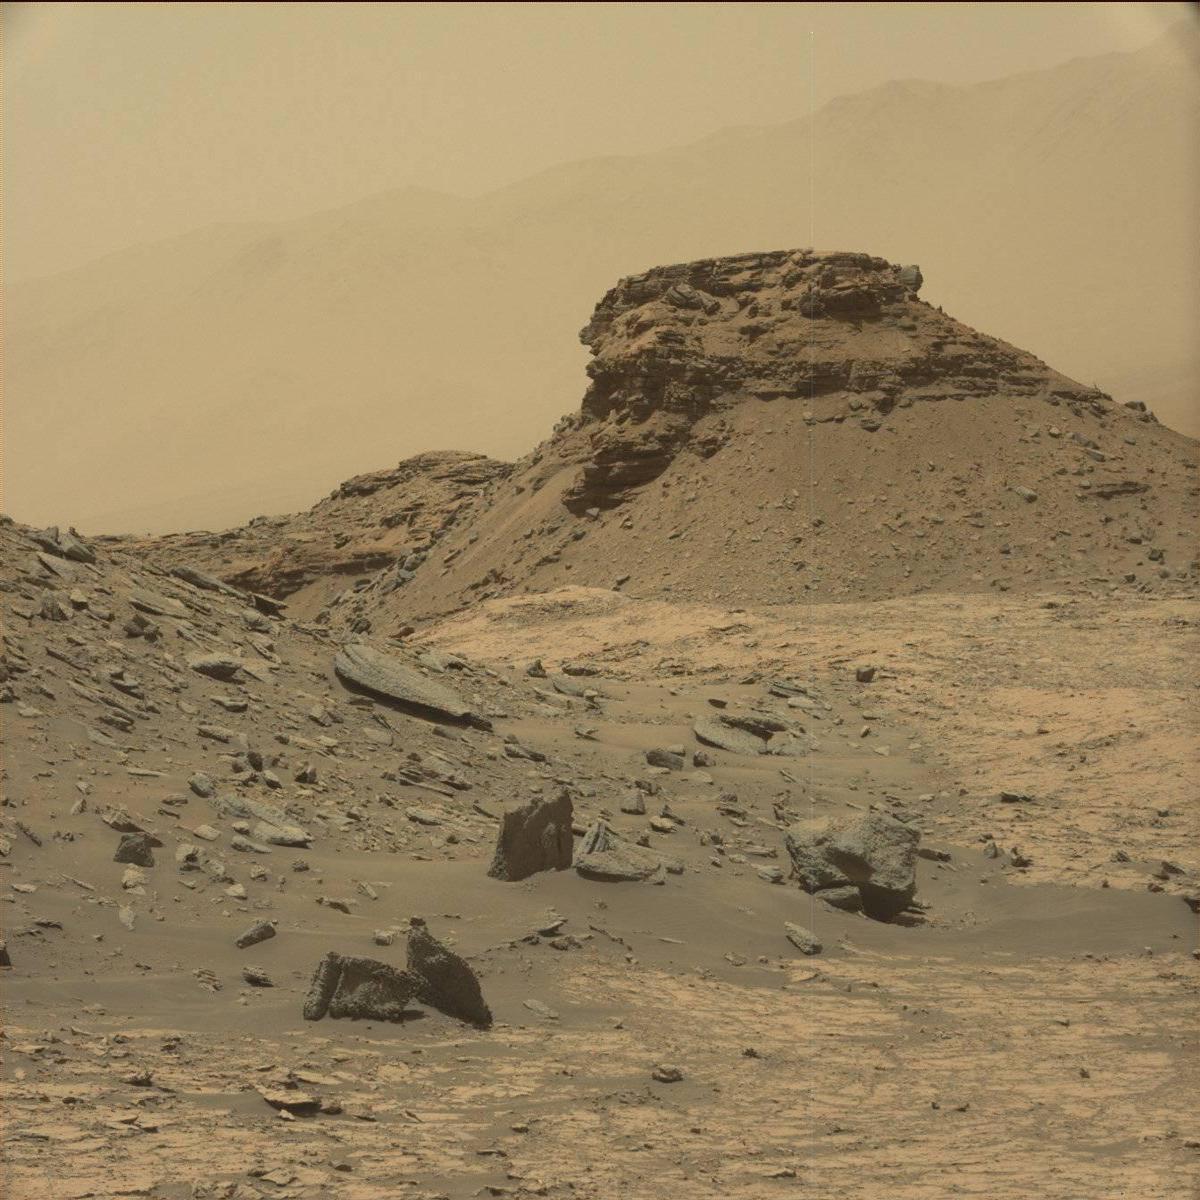
Terrain classes present: Bedrock, Ridge, Rock, Sand / Soil, Sky